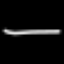
Label: line